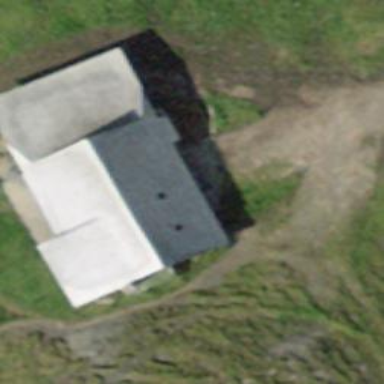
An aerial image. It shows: Farm building.